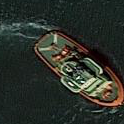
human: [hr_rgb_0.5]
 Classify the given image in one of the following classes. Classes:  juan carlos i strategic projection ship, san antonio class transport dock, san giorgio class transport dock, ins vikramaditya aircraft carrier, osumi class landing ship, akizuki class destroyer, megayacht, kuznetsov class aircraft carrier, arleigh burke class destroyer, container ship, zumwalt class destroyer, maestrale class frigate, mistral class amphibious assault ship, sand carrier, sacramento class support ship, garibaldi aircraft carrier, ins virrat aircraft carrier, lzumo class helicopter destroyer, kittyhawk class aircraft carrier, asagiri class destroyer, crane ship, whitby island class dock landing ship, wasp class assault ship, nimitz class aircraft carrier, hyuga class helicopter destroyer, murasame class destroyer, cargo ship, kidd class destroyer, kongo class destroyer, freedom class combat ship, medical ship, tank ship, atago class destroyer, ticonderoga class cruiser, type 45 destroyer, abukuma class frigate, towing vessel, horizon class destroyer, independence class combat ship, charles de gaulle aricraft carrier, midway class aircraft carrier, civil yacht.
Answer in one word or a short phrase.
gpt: Towing vessel